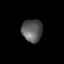
Tissue: lung
Cell type: Others
Senescence score: 0.201
Nuclear area (px): 459
Mean DAPI intensity: 90.292